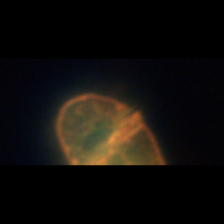
Taxon: Akashiwo
Group: Dinoflagellates